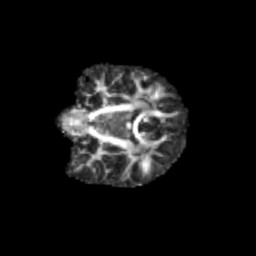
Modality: FA
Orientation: coronal
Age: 12
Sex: female
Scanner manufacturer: siemens
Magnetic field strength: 3 T
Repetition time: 3.8 s
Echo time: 0.07 s